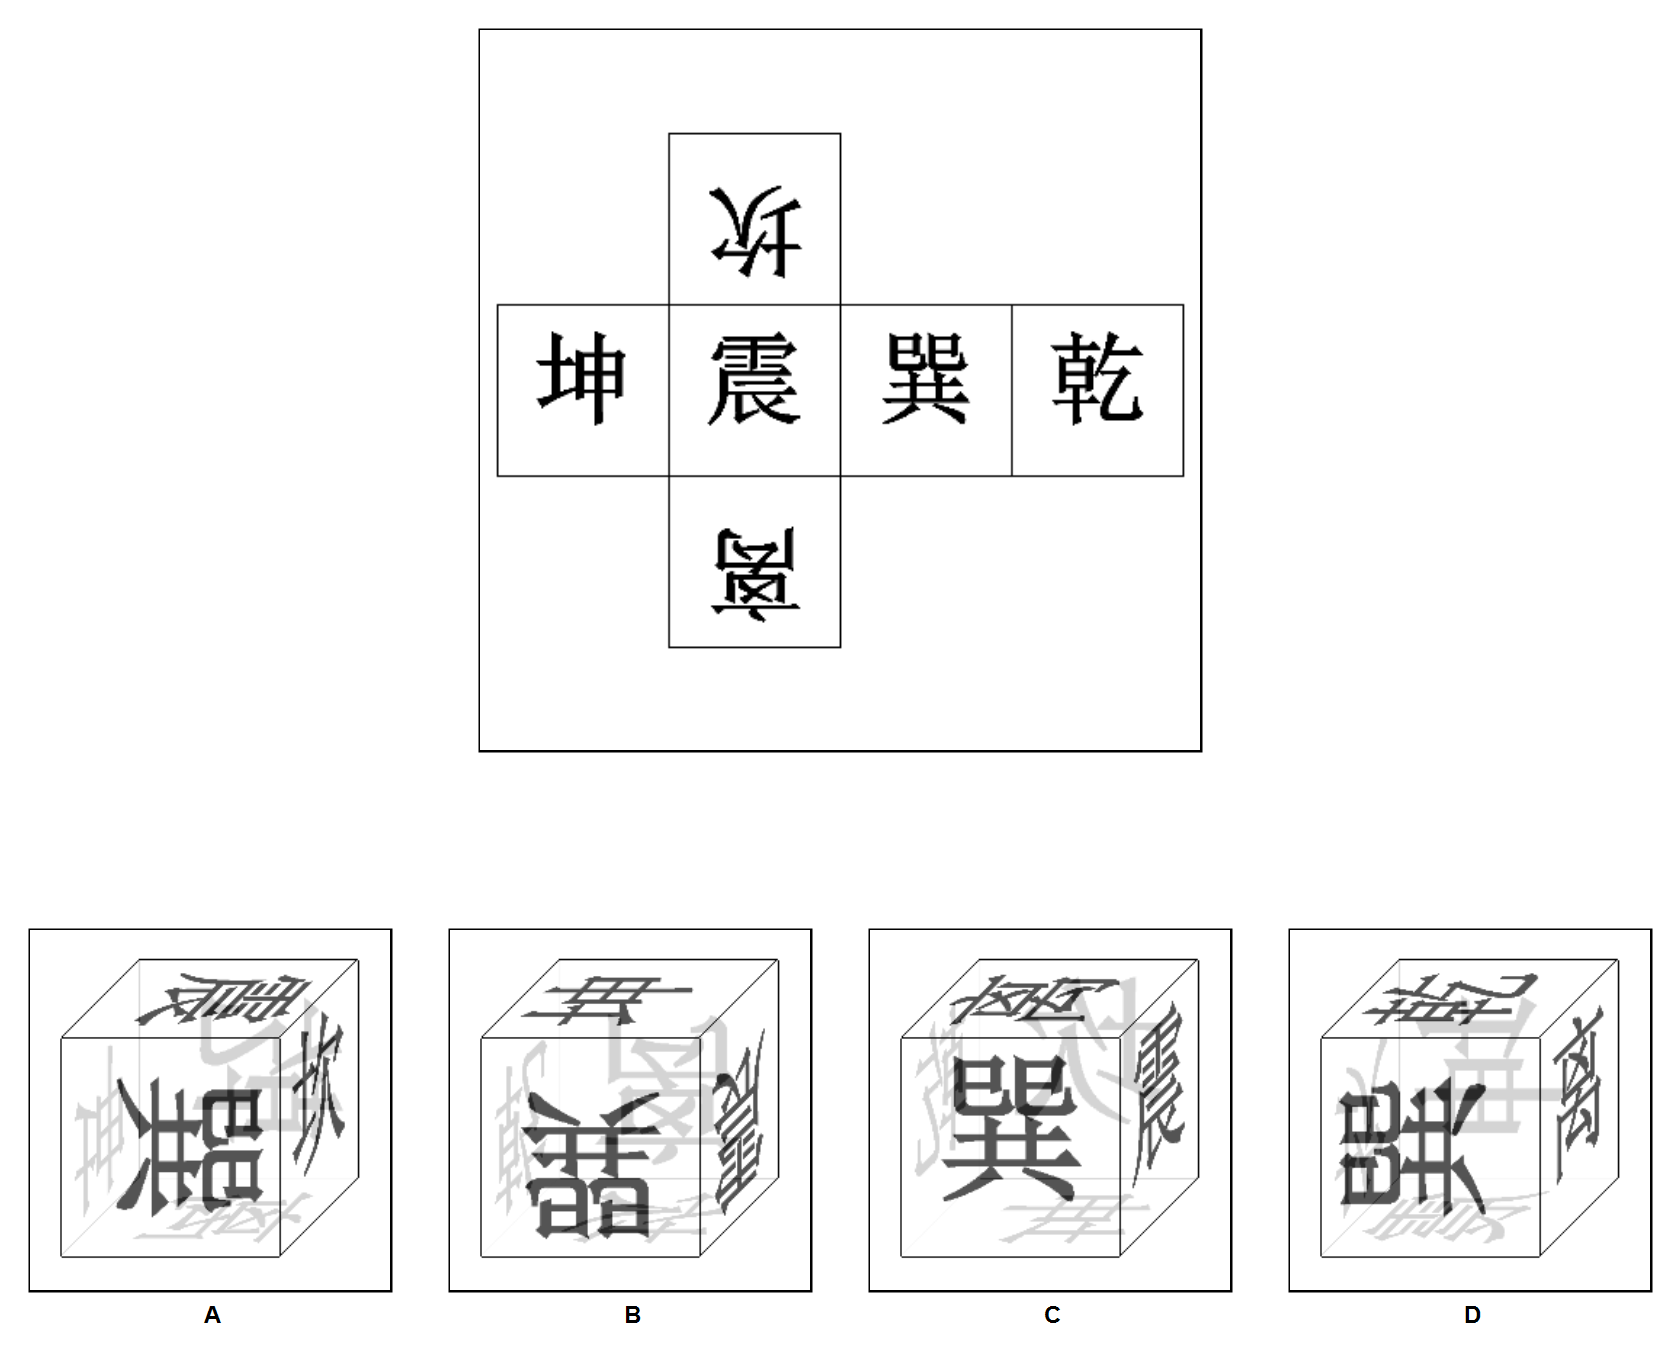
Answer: D